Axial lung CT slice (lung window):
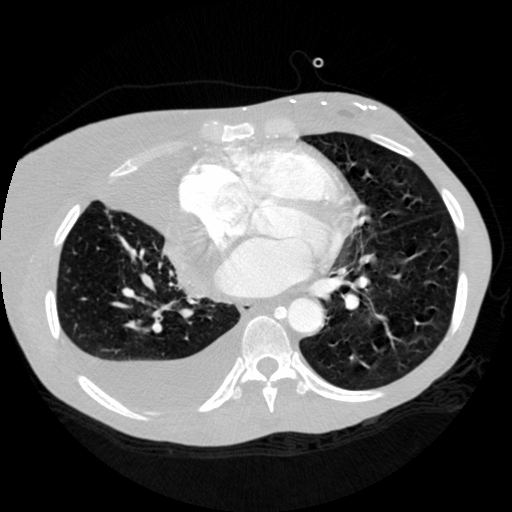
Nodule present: no